Chest X-ray. View position: PA
Patient age: 57
Patient sex: F
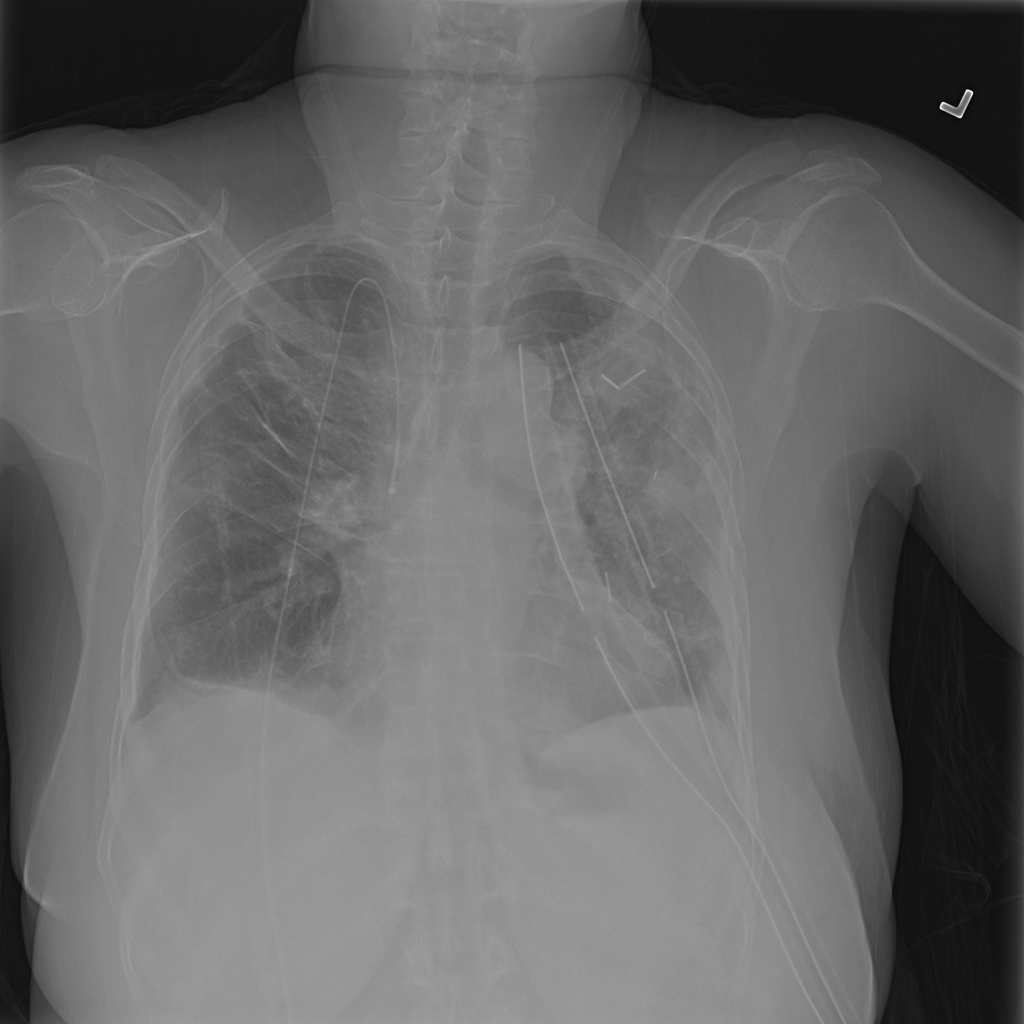
Finding: Pneumothorax